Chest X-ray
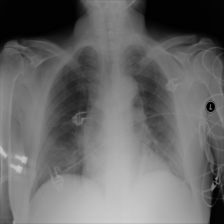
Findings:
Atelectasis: positive
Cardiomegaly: negative
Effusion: negative
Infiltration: negative
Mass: negative
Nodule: negative
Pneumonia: negative
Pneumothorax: negative
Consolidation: negative
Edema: negative
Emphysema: negative
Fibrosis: negative
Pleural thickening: negative
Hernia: negative